This time-frequency spectrogram was computed from a rotor test-rig vibration snapshot; brighter regions carry more energy. Diagnose the rotating machine from this image, choosing from: normal, misalignment, unbalance, looseness.
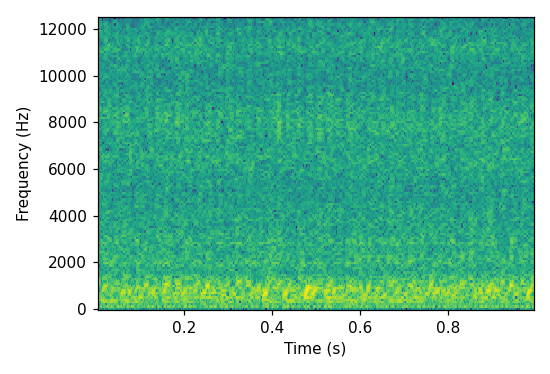
Answer: misalignment